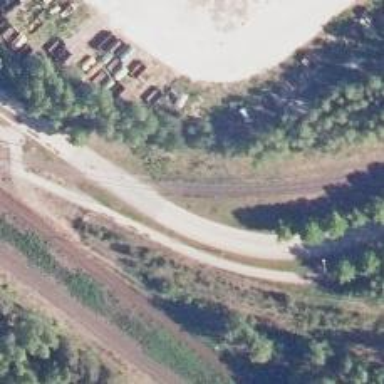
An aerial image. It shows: Railway spur service.